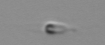
Label: flagellate_morphotype3